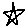
Label: star